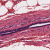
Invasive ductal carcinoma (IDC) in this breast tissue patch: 0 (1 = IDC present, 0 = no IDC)